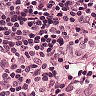
Metastatic tissue present: no